Interaction volume radius: 10 \u00c5
Interaction volume height: 25 \u00c5
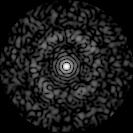
Disorder parameter: 0.8101